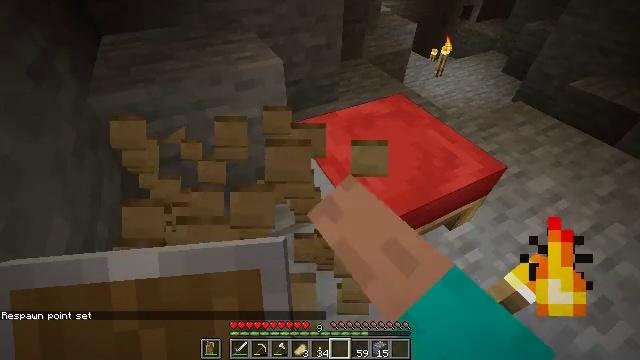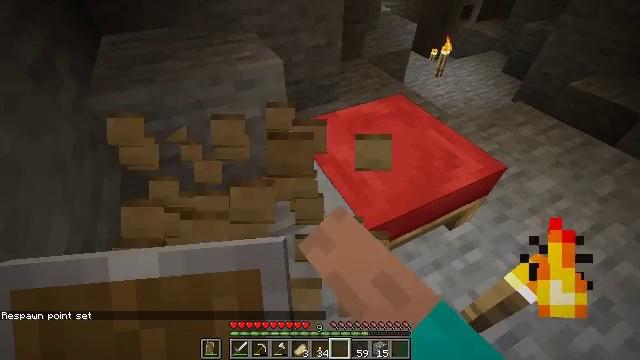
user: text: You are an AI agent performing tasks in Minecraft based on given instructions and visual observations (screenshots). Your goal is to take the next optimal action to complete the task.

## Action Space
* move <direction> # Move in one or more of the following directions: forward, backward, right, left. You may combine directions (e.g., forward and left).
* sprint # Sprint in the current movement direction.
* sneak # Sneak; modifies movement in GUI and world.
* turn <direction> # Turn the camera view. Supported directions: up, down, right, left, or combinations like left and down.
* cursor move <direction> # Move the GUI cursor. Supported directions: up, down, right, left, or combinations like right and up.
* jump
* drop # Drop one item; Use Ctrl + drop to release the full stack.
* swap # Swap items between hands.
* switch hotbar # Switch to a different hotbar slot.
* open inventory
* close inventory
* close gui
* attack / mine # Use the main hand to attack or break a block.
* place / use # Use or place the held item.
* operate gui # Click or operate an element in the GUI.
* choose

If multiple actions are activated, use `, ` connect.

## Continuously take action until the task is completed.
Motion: motion action
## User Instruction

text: Break the red bed to move it.
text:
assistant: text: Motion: attack / mine
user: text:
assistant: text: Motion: attack / mine